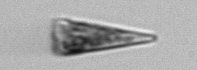
Label: Licmophora